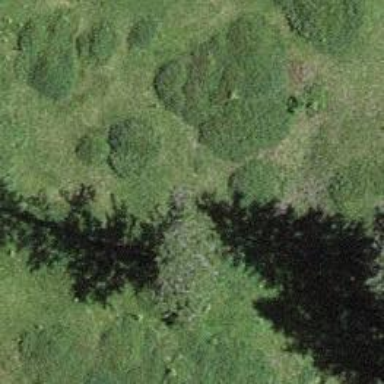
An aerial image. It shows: Needle-leaved tree in natural setting.